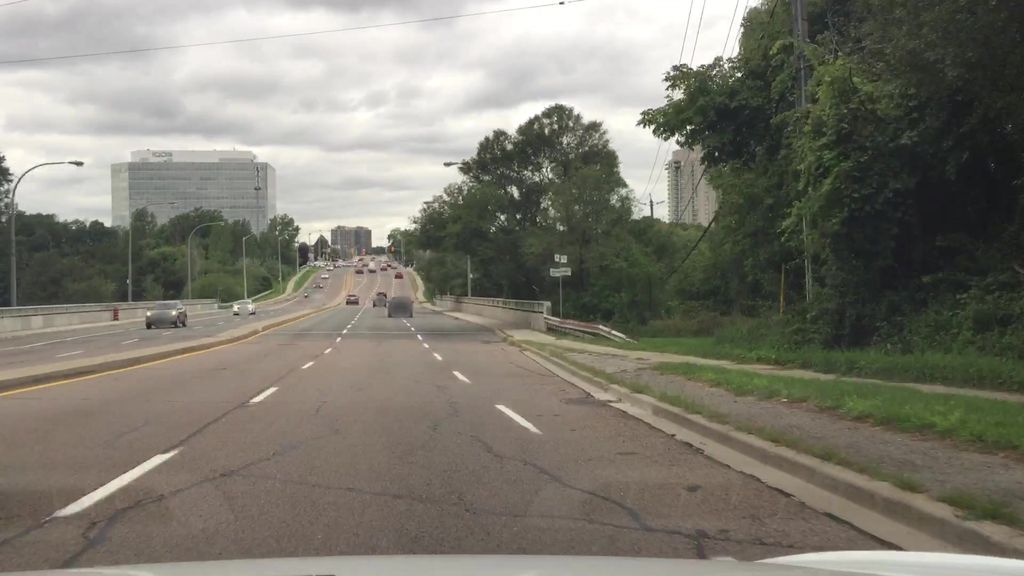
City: toronto